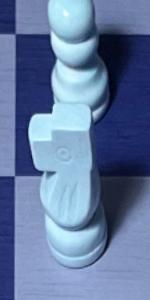
Label: Knight_White